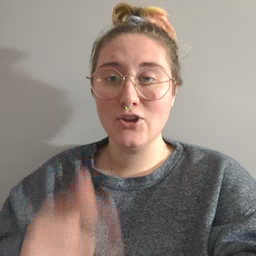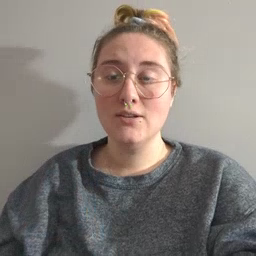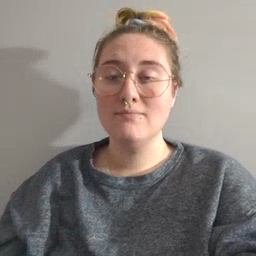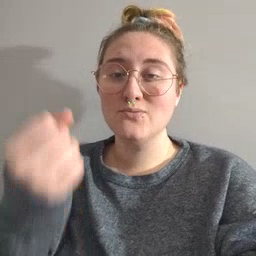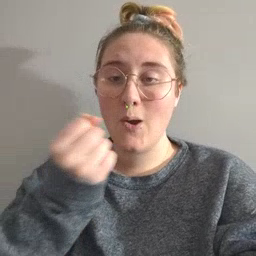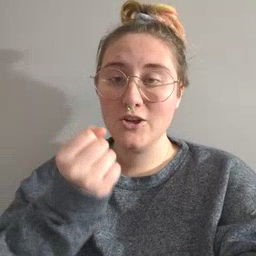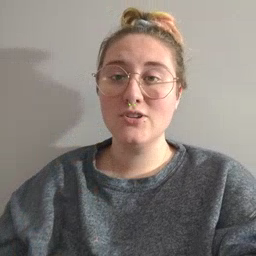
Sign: drawer